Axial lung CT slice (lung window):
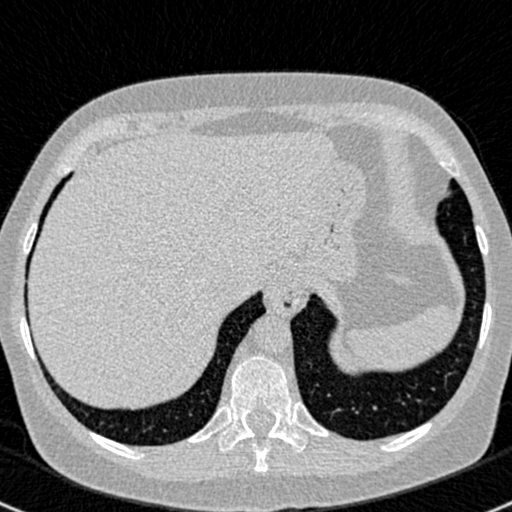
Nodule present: no